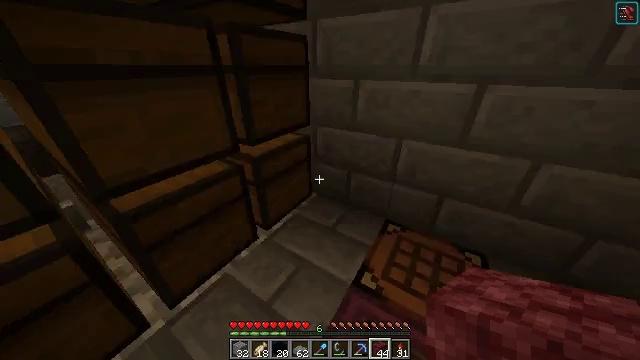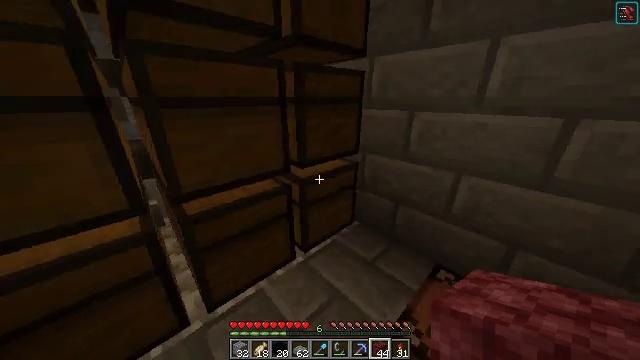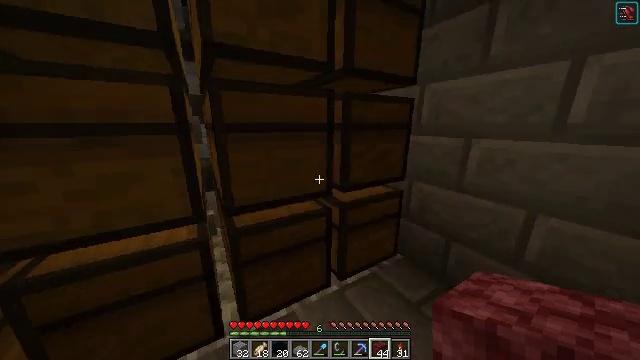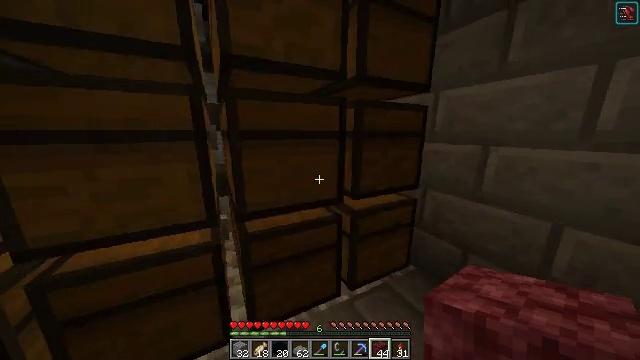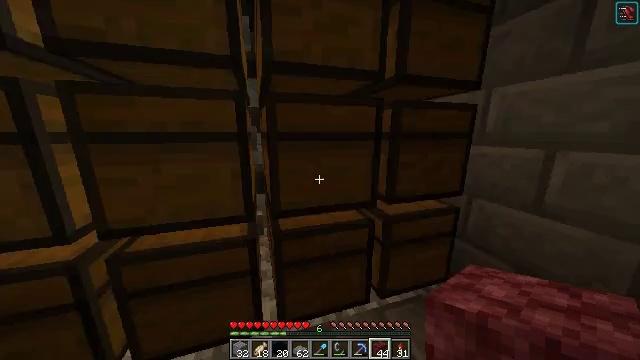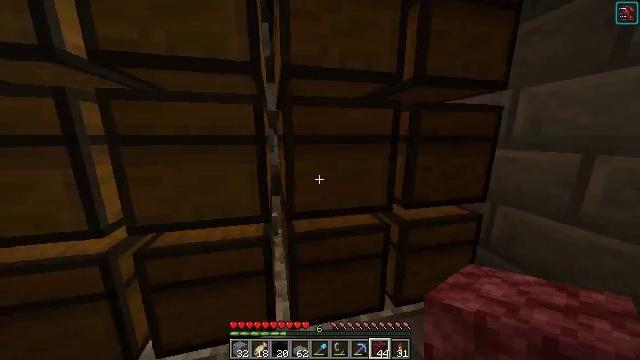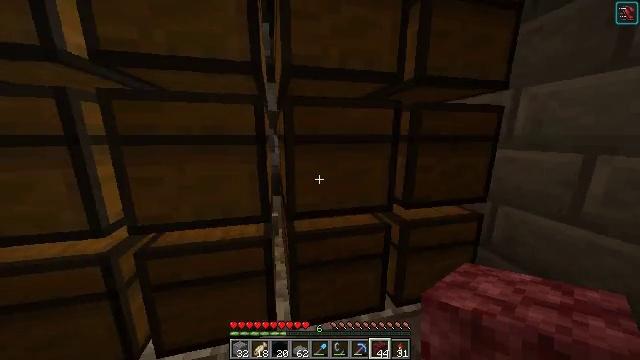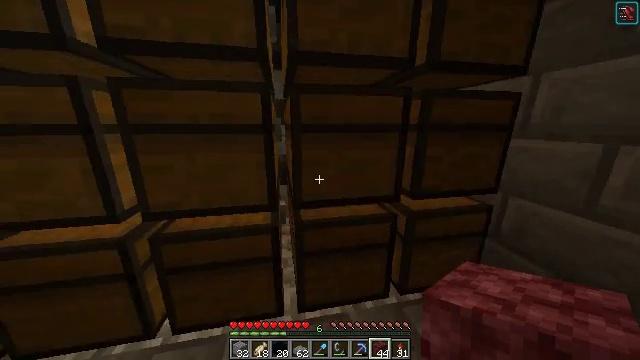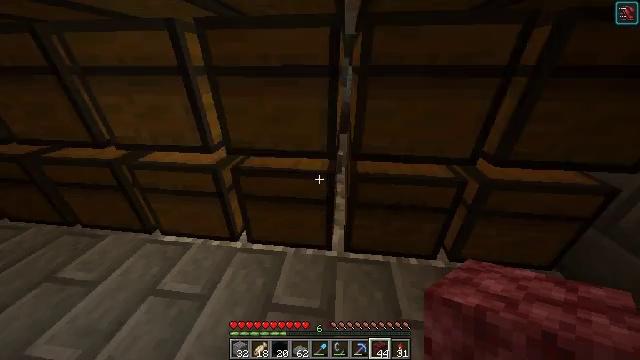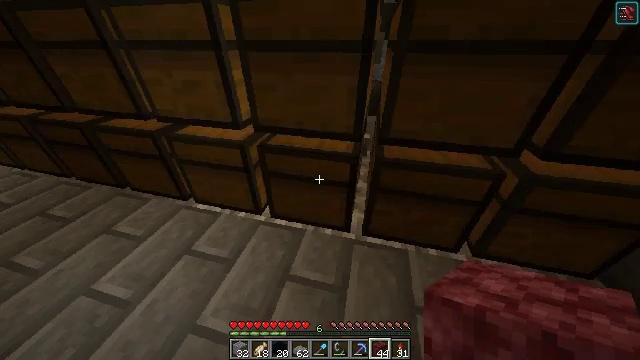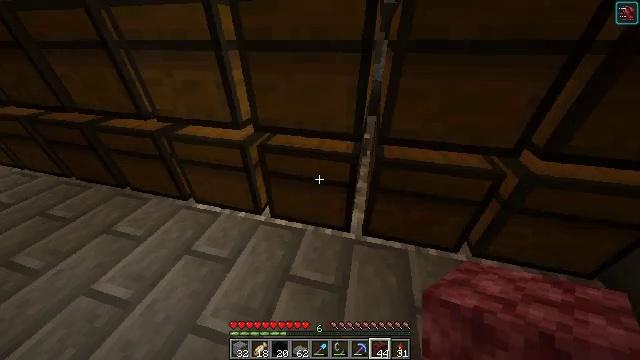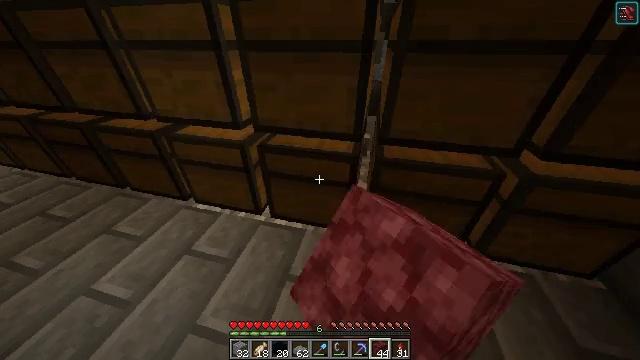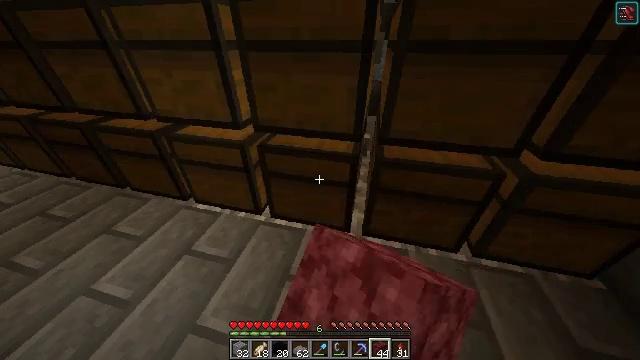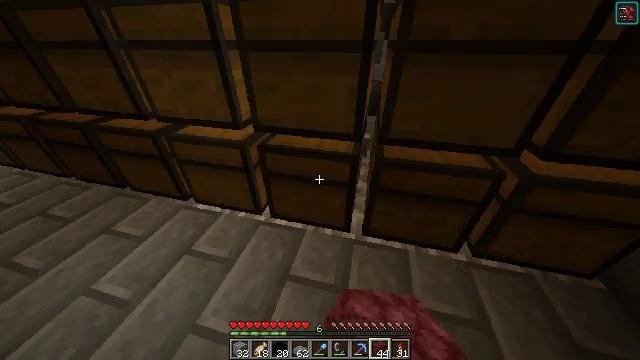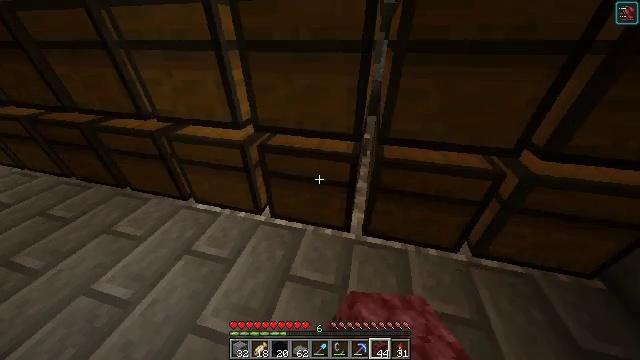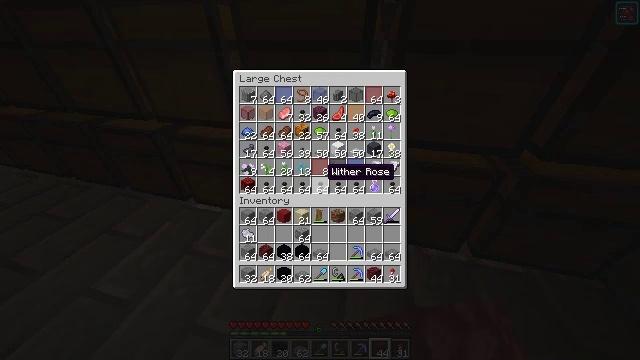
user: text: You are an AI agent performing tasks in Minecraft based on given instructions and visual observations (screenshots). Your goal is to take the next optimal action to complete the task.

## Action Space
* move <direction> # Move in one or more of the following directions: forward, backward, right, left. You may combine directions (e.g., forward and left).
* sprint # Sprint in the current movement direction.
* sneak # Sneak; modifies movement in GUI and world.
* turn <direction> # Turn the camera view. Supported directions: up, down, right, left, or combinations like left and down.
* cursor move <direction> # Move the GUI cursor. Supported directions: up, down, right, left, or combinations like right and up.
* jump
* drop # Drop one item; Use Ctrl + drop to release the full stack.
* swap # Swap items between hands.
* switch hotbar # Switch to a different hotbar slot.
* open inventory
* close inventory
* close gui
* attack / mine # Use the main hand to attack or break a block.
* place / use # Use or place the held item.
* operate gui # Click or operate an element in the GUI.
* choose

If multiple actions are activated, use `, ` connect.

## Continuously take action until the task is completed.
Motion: motion action
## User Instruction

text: Create white concrete powder at the crafting table.
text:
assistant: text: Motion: turn left and up
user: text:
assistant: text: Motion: turn left and up
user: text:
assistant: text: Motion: turn left and up
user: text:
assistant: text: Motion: turn left
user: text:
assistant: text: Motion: turn left
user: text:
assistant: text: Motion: no_op
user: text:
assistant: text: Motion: turn left and down
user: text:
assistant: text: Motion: turn left and down
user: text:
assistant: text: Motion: turn left and down
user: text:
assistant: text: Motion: use / place
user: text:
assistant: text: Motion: use / place
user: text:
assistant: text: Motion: no_op
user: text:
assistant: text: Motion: no_op
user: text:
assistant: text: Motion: no_op
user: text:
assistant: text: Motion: open gui
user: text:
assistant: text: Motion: no_op
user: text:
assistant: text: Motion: no_op
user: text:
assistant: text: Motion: no_op
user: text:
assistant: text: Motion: no_op
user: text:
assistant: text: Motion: no_op
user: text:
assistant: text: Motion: no_op
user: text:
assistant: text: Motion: no_op
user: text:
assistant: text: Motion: no_op
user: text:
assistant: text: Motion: no_op
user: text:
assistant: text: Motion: no_op
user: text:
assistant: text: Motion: no_op
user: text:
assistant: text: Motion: cursor move down
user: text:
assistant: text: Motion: cursor move right and down
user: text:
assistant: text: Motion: no_op
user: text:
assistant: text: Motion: no_op